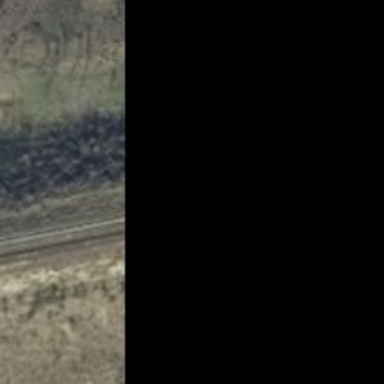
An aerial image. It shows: Railway milestone.